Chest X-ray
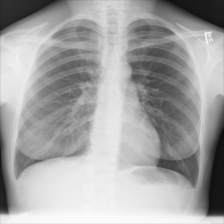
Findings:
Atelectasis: negative
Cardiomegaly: negative
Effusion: negative
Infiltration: negative
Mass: negative
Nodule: negative
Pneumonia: negative
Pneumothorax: negative
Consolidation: negative
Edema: negative
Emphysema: negative
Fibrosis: negative
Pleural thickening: negative
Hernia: negative